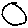
Label: circle